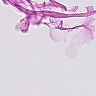
Metastatic tissue present: no